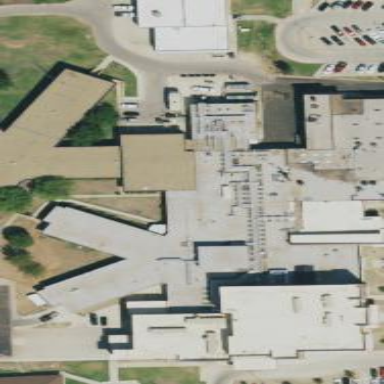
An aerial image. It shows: Hospital building.